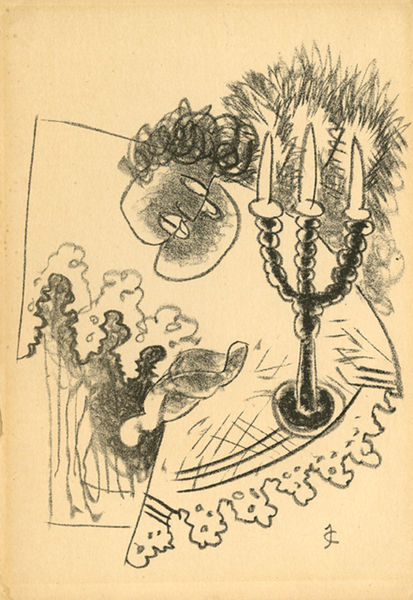
Titel: Illustrations of verses by David Knut, Izbrannye Stikhi, Paris, 1949, Illustrations of verses by David Knut, Izbrannye Stikhi, Paris, 1949
Künstler: Iakov Shapiro
Standort: Amherst (Massachusetts, USA)
Institution: Mead Art Museum, Amherst College
Schlagwörter: candelabra, embrace, folds, kiss, men, white, women, black, lace, table, woman, pattern, smoke, man, light, drawing, paper, sketch, pen, abstract, still life, signature, pencil, lines, cloth, fire, candle, charcoal, tablecloth, candles, burning, flames, flash, squiggles, flame, candlestick, bag, sex, curly, sketchbook, sktech, doyley, doiley, kidd, scallop, scalloped edge, lumps